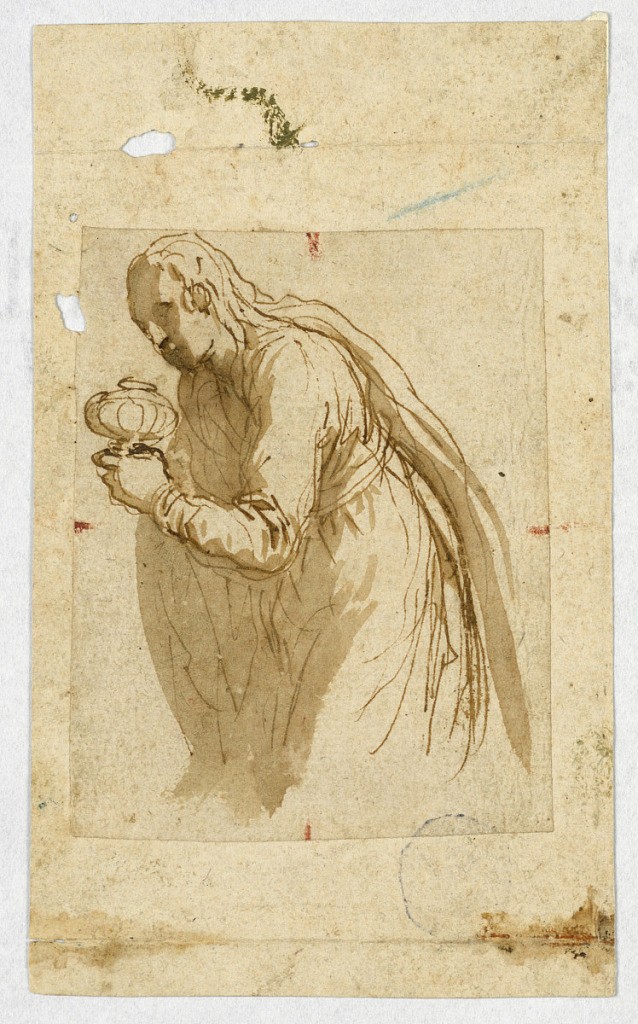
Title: Study: Saint Mary Magdalene
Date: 1600–1650
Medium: Pen and ink, brush and bistre wash on paper, mounted on folded paper
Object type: Drawing
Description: Shown in three-quarter length, turned toward left, bent forward and holding a bowl.